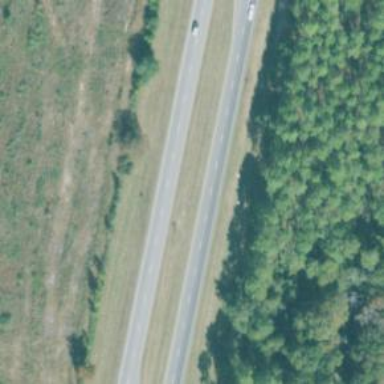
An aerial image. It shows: Asphalt trunk highway classified as expressway.